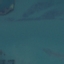
Land use / land cover: SeaLake